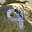
Label: 9